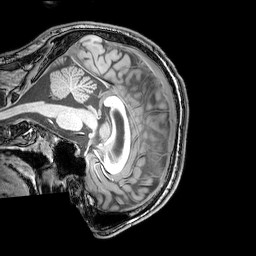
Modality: T1w
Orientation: sagittal
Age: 22
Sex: male
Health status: healthy
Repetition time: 0.081 s
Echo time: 0.037 s